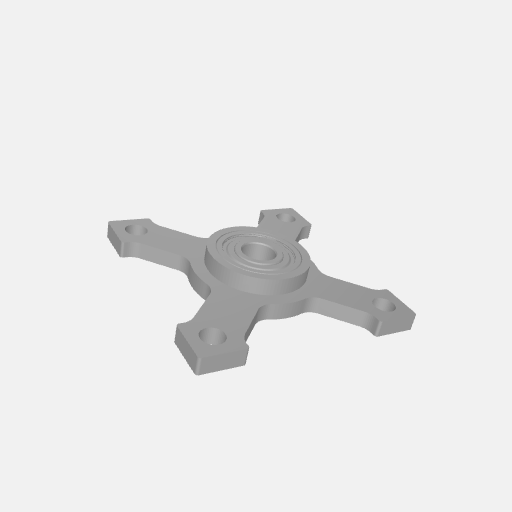
Part: ThruHolePillowBlock6ID